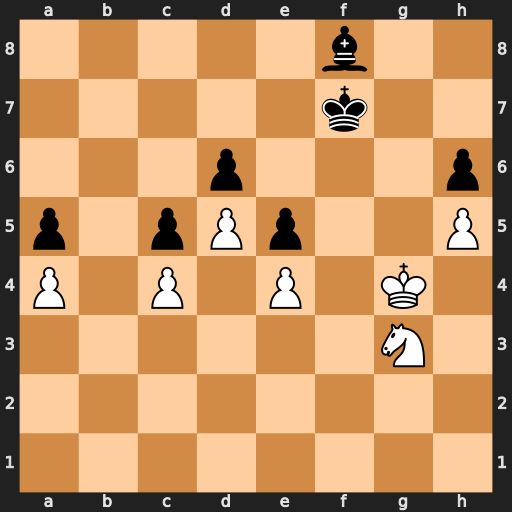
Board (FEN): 5b2/5k2/3p3p/p1pPp2P/P1P1P1K1/6N1/8/8
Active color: w
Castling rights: -
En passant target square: -
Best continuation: Ne2 Be7 Nc3 Bg5 Nb5